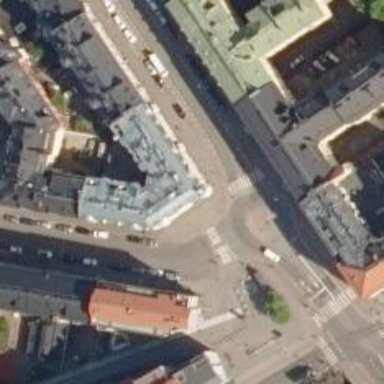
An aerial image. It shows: Marked road crossing with pedestrian island.